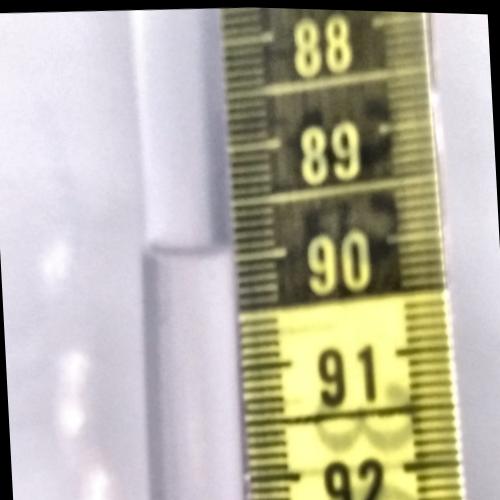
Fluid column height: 90.0 cm